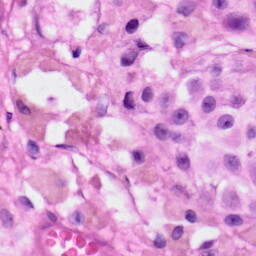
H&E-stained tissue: Skin